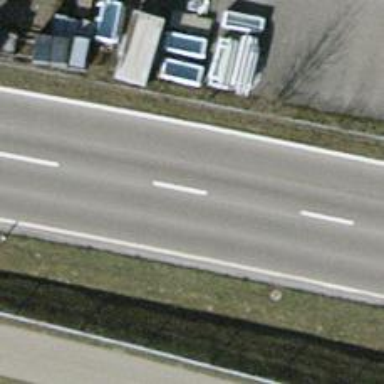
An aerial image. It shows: Asphalt road classified as primary highway.